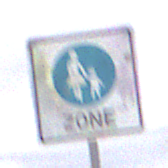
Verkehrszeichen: BeginnFussgaengerzone
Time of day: Midday
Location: Outdoor (Nature)
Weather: Overcast
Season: NotSpecified
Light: Natural